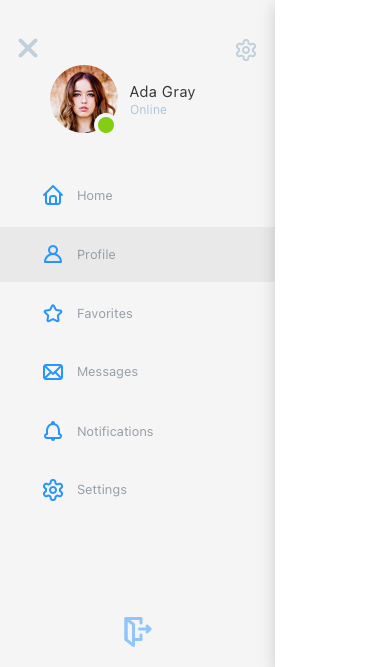
Text in this UI design:
Ada Gray
Online
Settings
Notifications
Messages
Favorites
Profile
Home